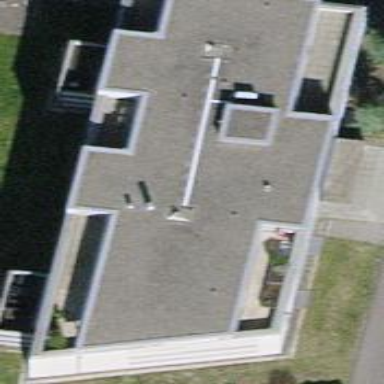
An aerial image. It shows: Apartment building with flat roof.